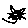
Label: cat